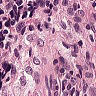
Metastatic tissue present: no